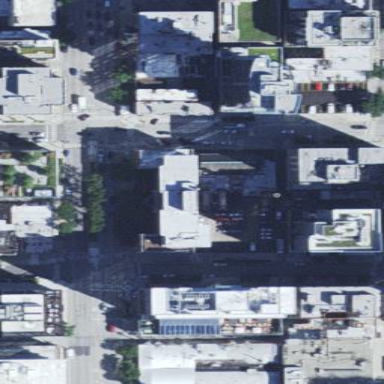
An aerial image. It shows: Building.